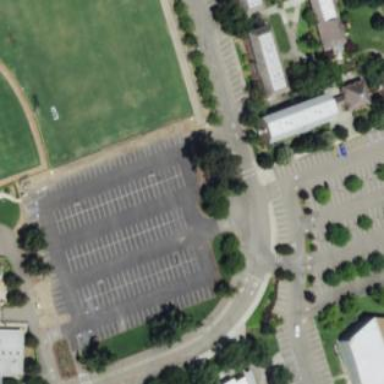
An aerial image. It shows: Parking area with surface.